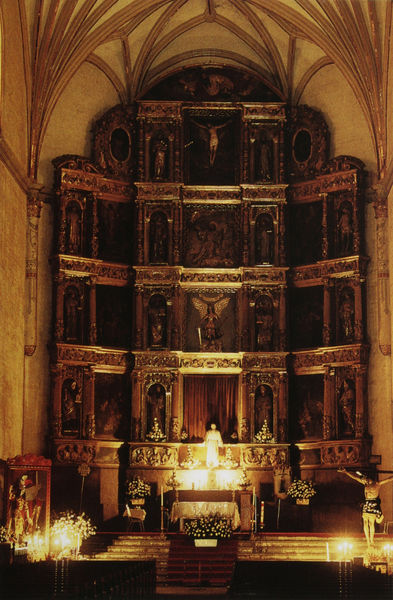
Titel: Retabel
Künstler: Simón Pereyns
Standort: Huejotzingo (Puebla/Mexico)
Institution: Kirche des Franziskanerklosters
Schlagwörter: dunkel, gott, körper, mann, frauen, gelb, blume, blumen, braun, fenster, frau, hell, holz, licht, lichter, männer, schmuck, fächer, malerei, teppich, wand, architektur, barock, innenraum, vorhang, kirche, figur, gold, innen, bühne, gotik, engel, skulptur, balkon, spanien, ecke, bogen, beleuchtung, figuren, treppe, treppen, church, vorhänge, kerze, flowers, kerzen, aufgang, stufe, stufen, bronze, foto, fotografie, photographie, nische, treppenstufen, gewölbe, kreuz, dom, rippen, altar, hochaltar, kathedrale, photo, halbrund, kerzenlicht, kreuzrippen, orgel, skulpturen, verschwommen, wood, gotisch, kreuzgewölbe, kreuzgratgewölbe, christus, jesus, kreuzigung, angel, mass, altarraum, apsis, messe, chor, kapelle, kruzifix, heilige, light, golden, gothik, maria, kunsthandwerk, lichtschein, cross, ikone, schnitzwerk, sakralbau, kirhce, ancient, nischen, kriche, history, lisene, skultpur, absiss, tabernakel, pompös, spätgotik, schnitzaltar, ikonen, flügelaltar, katholisch, candles, holzaltar, christian, hochgotik, gewälbe, ambo, illumination, autel, altarwand, bogebn, chorgewölbe, dcb, gotikd, kreuzgeölbe, polyptique, icon, holy, catholic, katolizismus